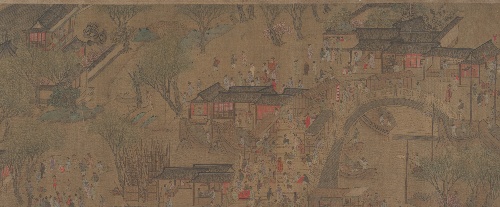
Title: 清 佚名 清明上河圖|Going Upriver on the Qingming Festival
Artist: Unidentified artist|Qiu Ying
Artist bio: |Chinese, ca. 1495–1552
Object type: Handscroll
Classification: Paintings
Medium: Handscroll; ink and color on silk
Culture: China
Period: Qing dynasty (1644–1911)
Dimensions: 11 1/2 in. × 21 ft. 2 in. (29.2 × 645.2 cm)
Department: Asian Art
Credit line: Rogers Fund, 1911
Accession year: 1911
Repository: Metropolitan Museum of Art, New York, NY
Tags: Human Figures|Bridges|Rivers|Boats